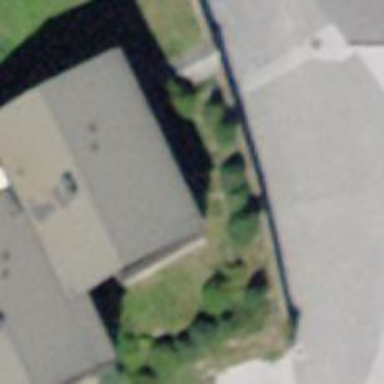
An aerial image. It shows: Building with tile roof.